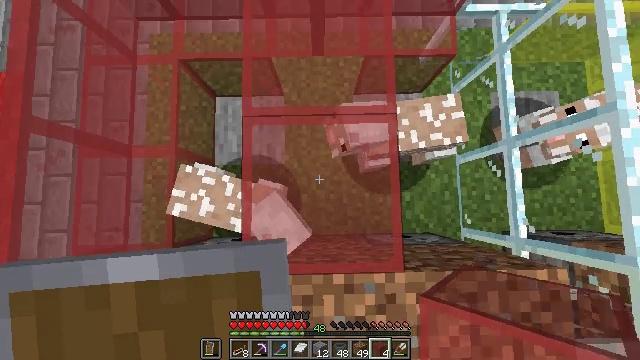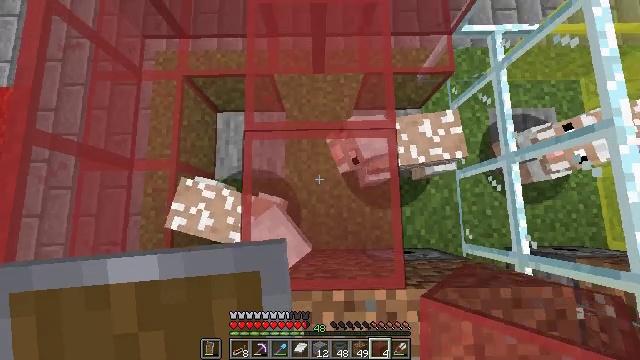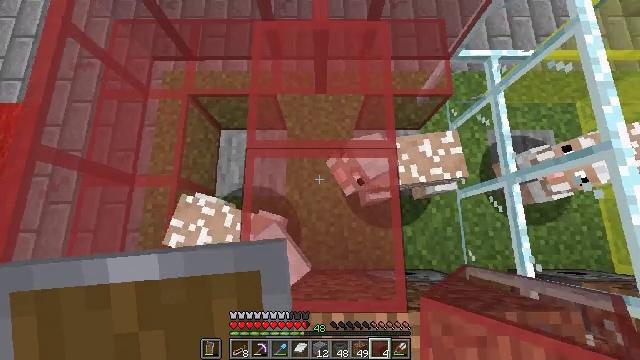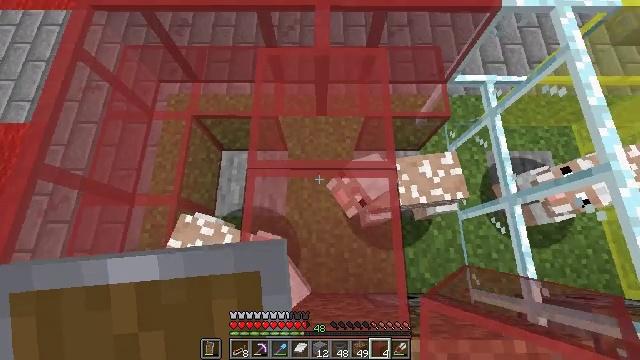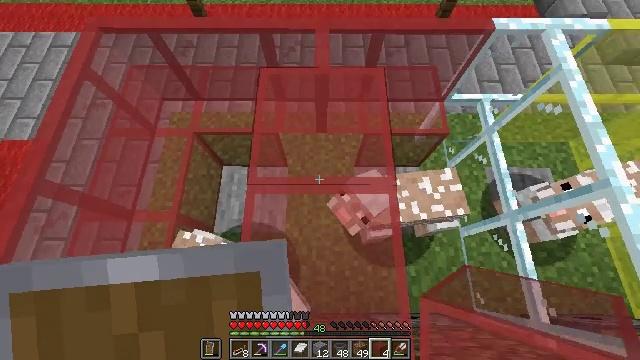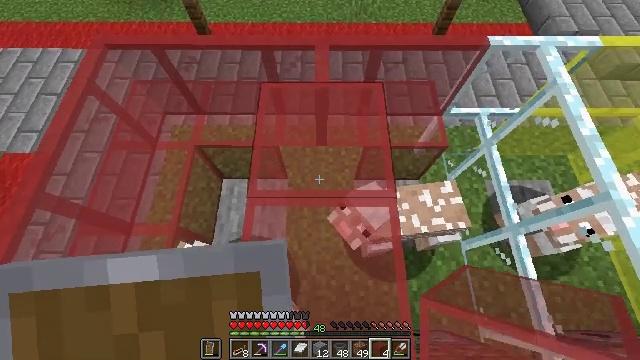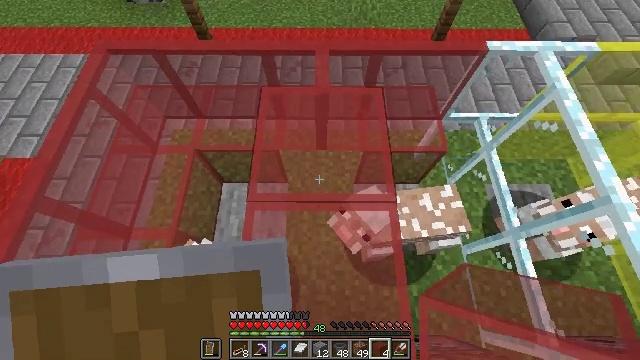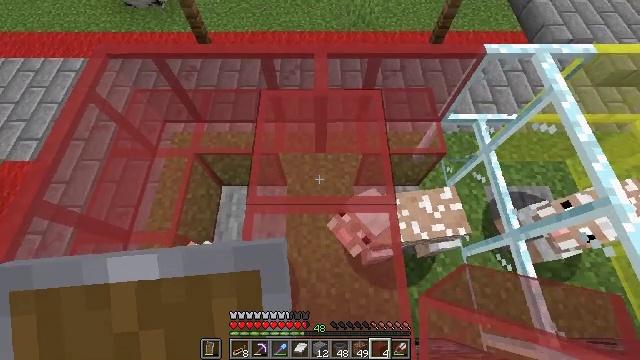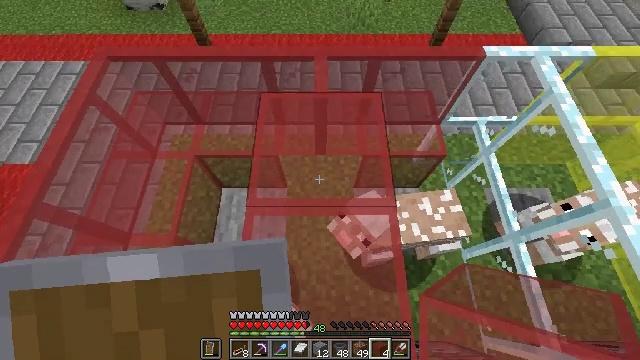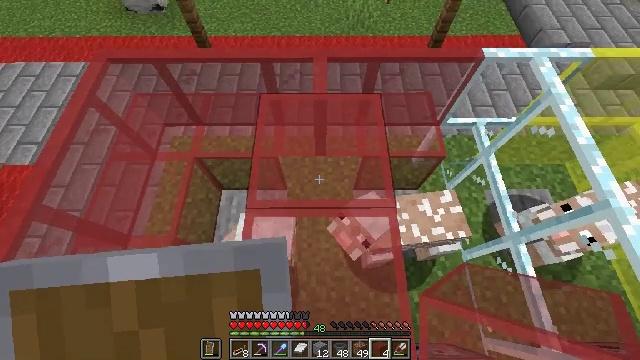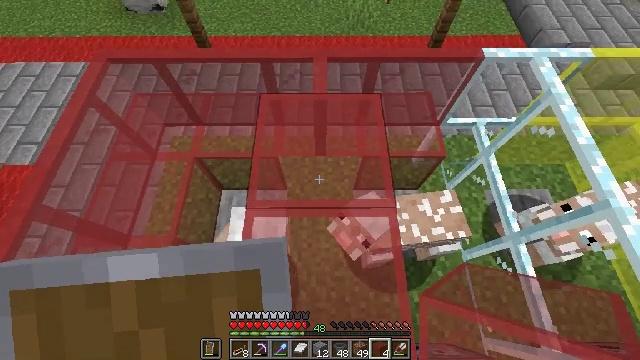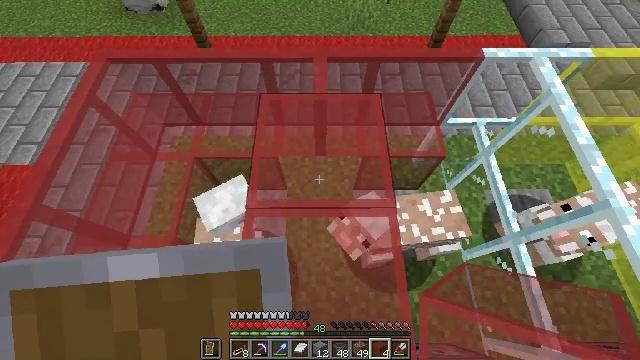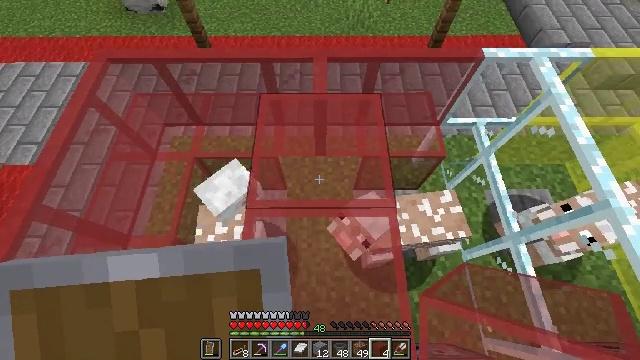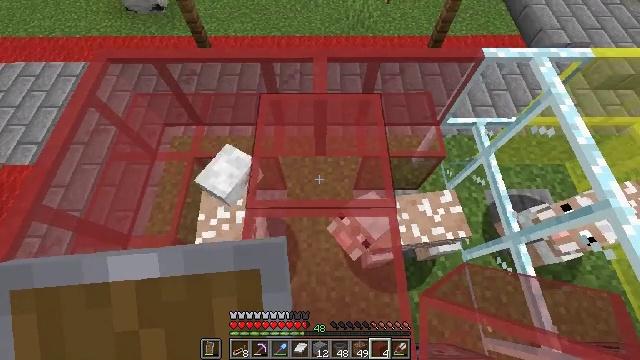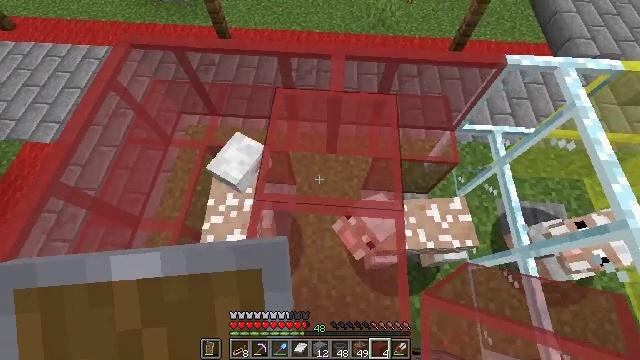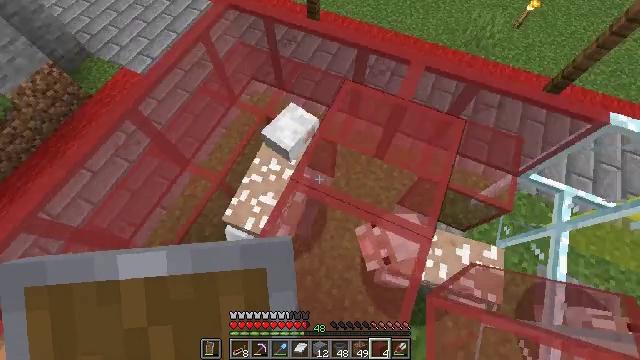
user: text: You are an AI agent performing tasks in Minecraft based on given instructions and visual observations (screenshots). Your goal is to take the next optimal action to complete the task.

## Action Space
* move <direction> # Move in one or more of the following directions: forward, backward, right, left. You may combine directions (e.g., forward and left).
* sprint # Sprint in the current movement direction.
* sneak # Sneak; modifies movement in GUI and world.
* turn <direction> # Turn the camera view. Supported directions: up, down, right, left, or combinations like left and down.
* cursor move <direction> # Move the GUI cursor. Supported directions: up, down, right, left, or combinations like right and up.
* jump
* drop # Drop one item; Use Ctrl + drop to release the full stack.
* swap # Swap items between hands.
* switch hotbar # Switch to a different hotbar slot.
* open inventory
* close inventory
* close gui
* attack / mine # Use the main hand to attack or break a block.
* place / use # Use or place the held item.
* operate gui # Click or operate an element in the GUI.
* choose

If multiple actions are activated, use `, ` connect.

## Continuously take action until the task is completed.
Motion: motion action
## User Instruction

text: Destroy the red stained glass pane to collect.
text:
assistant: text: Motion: turn up
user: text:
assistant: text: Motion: turn up
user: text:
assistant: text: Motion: turn up
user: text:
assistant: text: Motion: turn up
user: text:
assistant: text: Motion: turn up
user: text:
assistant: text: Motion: no_op
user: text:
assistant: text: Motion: no_op
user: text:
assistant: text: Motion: no_op
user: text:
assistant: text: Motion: no_op
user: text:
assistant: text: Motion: no_op
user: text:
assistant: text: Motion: no_op
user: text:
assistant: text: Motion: no_op
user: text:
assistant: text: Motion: no_op
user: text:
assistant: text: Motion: turn left
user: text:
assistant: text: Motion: turn left and down
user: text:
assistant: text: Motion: turn left
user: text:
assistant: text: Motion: turn left and down
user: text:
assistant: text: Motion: turn left
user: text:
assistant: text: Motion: turn up
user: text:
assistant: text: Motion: turn right and up
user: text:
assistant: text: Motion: no_op
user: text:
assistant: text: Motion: no_op
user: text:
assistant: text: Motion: no_op
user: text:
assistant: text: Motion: no_op
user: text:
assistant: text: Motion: turn left and down
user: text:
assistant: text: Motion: move left, turn down
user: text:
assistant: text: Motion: move left
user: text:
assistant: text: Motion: move forward and move left
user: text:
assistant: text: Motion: move forward and move left
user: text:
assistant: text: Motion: move forward and move left